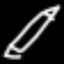
Label: pencil